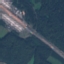
Land use / land cover class: Highway